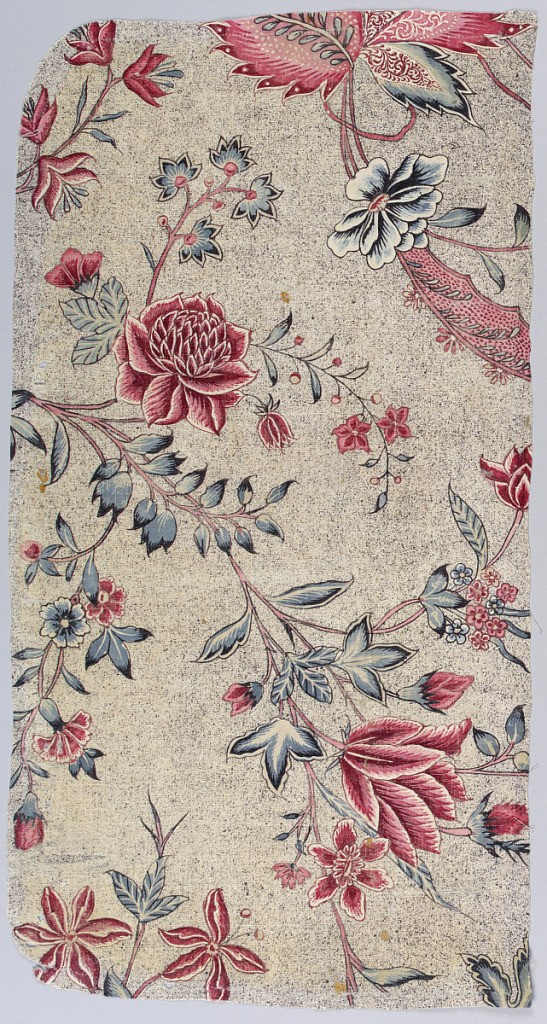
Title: Chintz fragments
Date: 18th century
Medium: cotton Technique: mordant painted and dyed; blue applied by brush over resist; yellow applied by brush; chintz on plain weave
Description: Floral design with large exotic blooms in reds and blue, on a black speckled ground.